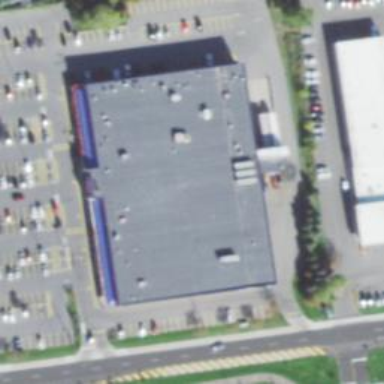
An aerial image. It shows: Pharmacy providing healthcare services.